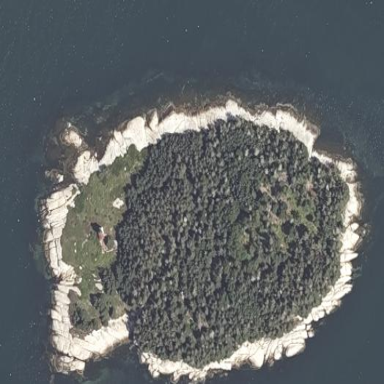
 designated as nature reserve for conservation purposes."